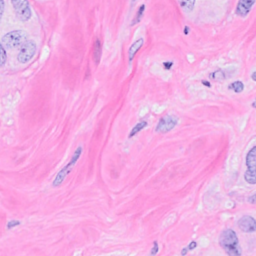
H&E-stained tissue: Breast